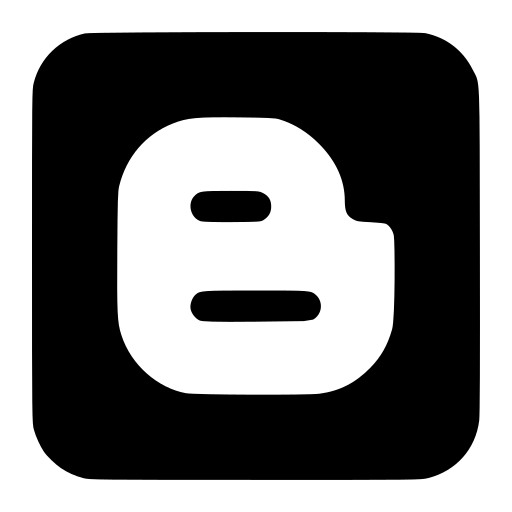
Tags: icon, FontAwesome, fa-icon, brand, blogger